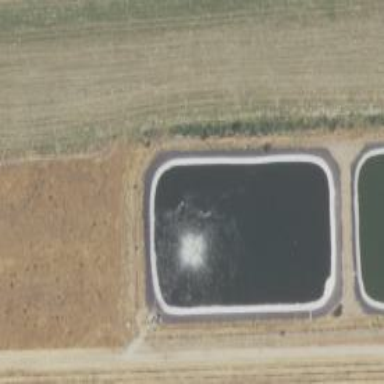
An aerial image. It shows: Water pond categorized as water storage reservoir.